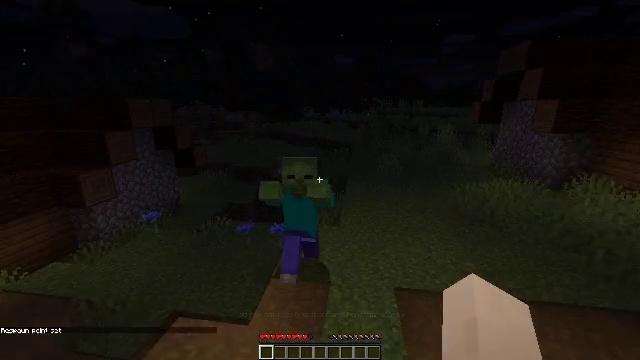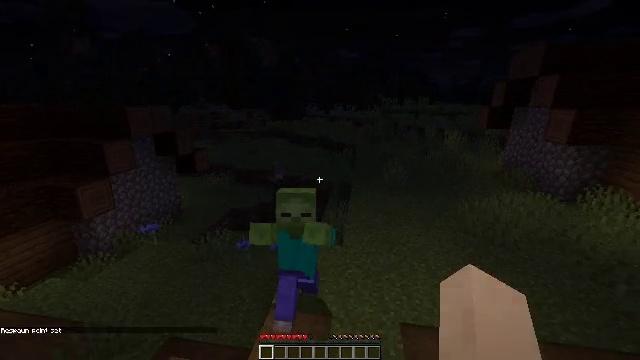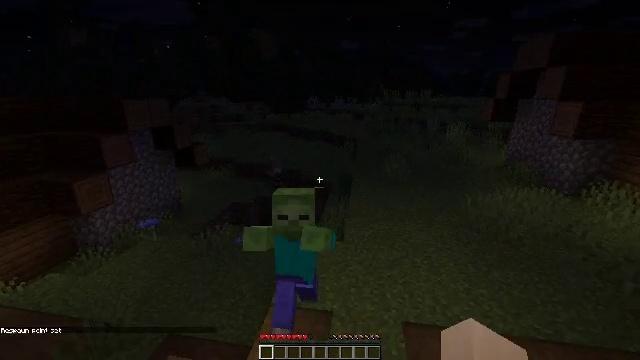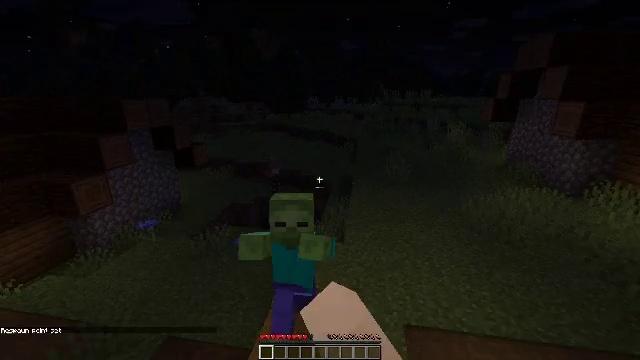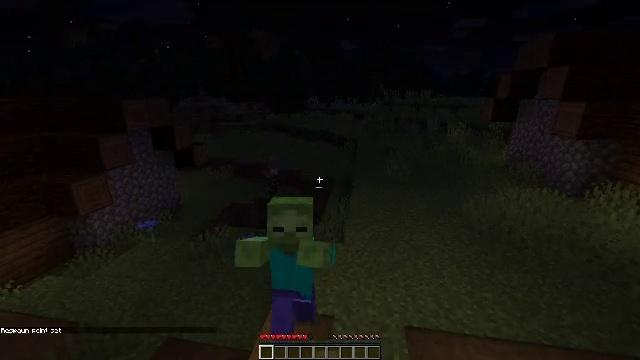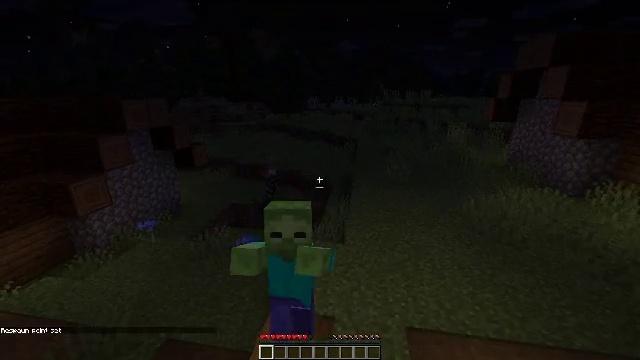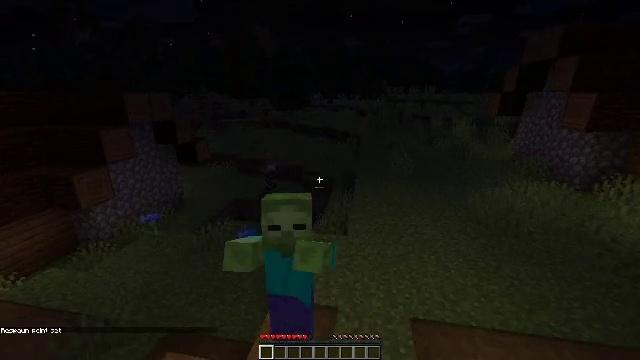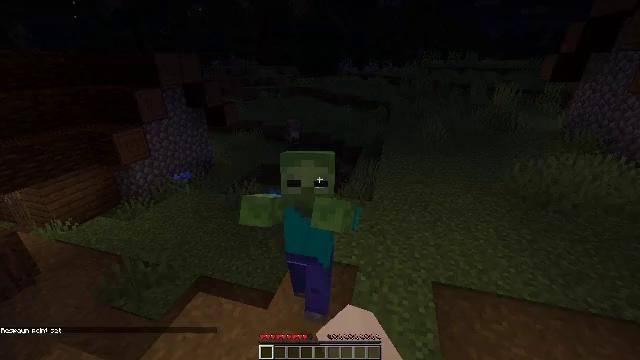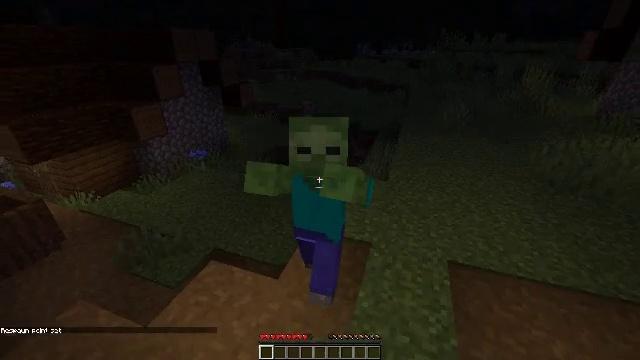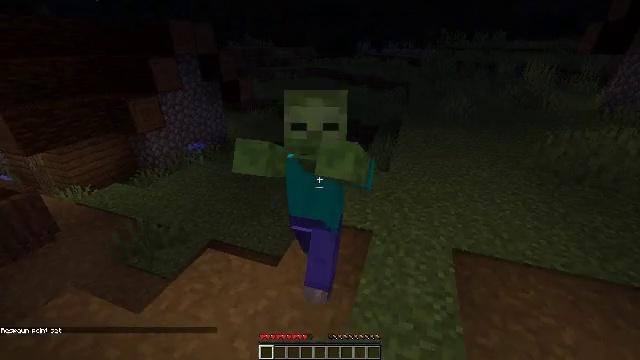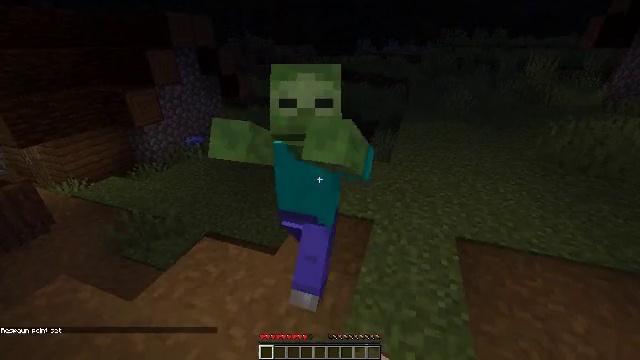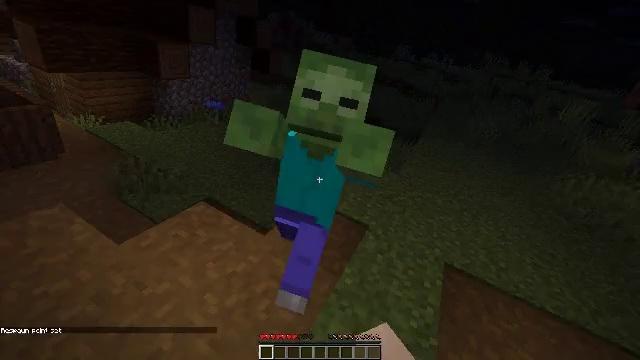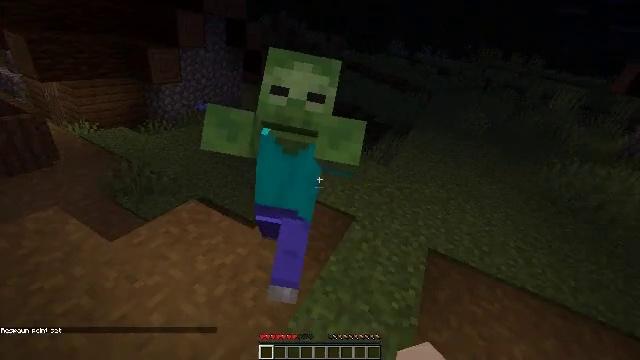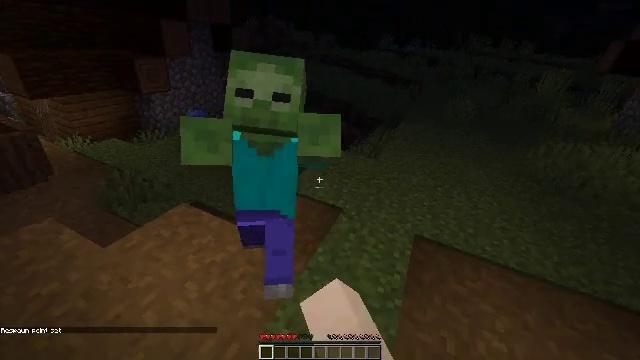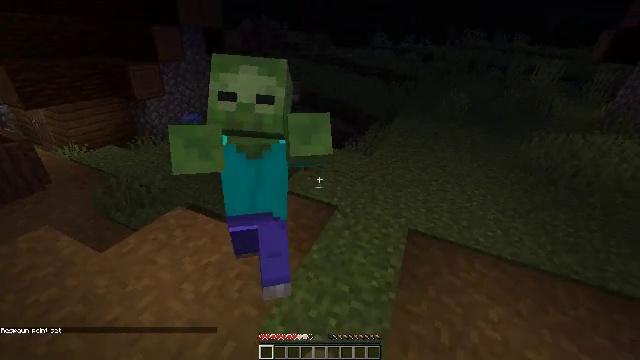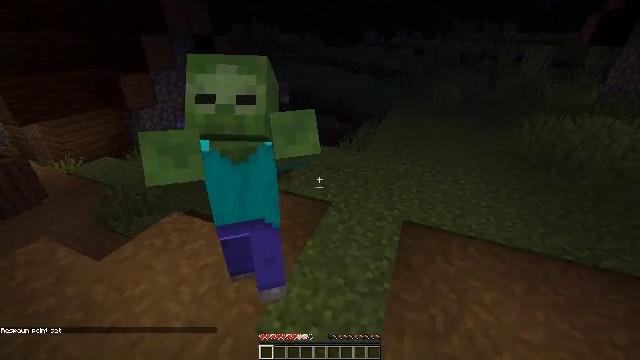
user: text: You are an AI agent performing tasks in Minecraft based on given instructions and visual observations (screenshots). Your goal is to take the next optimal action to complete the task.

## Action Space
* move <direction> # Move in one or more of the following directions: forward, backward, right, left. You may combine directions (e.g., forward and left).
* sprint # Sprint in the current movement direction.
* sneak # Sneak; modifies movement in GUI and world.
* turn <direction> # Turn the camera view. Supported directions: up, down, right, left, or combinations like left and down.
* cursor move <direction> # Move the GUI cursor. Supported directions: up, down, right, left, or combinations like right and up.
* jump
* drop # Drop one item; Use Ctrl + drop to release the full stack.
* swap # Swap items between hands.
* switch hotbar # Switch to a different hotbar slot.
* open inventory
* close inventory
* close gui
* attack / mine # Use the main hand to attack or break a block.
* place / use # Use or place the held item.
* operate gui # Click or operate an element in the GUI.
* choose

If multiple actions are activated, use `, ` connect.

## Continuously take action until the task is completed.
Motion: motion action
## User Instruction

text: Pick up the cornflower in the field.
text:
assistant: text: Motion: move forward, turn down
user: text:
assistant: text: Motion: turn down, attack / mine
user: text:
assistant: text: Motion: attack / mine
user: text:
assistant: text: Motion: attack / mine
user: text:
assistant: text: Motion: no_op
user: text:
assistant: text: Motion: attack / mine
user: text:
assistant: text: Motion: turn left and down, attack / mine
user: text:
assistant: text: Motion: turn left and down, attack / mine
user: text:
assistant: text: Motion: attack / mine
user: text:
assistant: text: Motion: attack / mine
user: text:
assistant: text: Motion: turn left and down
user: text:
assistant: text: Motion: attack / mine
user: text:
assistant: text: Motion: attack / mine
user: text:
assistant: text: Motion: attack / mine
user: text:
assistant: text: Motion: attack / mine
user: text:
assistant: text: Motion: attack / mine
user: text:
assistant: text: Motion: attack / mine
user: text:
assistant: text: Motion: turn left and up, attack / mine
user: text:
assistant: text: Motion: turn left and up, attack / mine
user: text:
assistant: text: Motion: turn left
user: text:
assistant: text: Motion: turn left and down, attack / mine
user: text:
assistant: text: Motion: attack / mine
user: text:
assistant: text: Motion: attack / mine
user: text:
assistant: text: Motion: attack / mine
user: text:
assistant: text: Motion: turn left and down, attack / mine
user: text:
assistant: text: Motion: turn left, attack / mine
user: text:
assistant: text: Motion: turn right and up, attack / mine
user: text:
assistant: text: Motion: turn right and up
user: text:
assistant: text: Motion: turn right and up
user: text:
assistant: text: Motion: turn right and up